Field crop: maize
Growth stage: 2
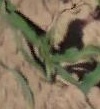
Species: maize